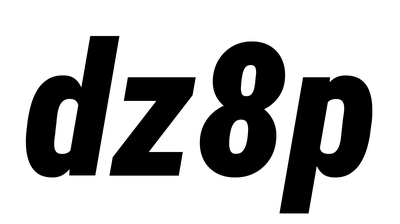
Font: Roboto-Italic_Condensed_Black_Italic